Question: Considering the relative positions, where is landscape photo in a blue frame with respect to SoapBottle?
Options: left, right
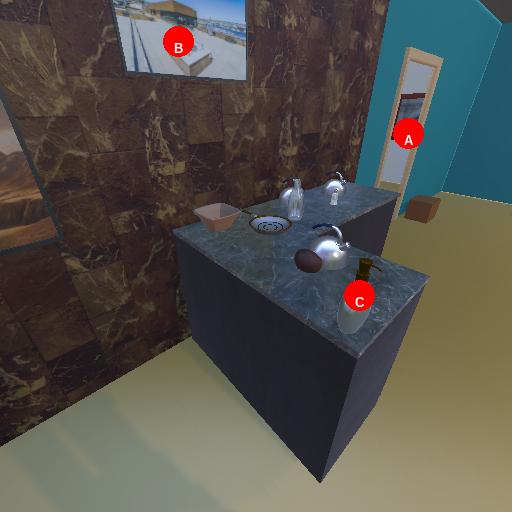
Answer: left